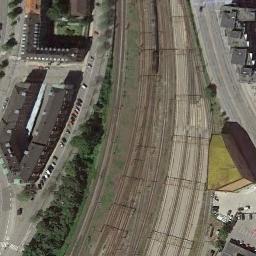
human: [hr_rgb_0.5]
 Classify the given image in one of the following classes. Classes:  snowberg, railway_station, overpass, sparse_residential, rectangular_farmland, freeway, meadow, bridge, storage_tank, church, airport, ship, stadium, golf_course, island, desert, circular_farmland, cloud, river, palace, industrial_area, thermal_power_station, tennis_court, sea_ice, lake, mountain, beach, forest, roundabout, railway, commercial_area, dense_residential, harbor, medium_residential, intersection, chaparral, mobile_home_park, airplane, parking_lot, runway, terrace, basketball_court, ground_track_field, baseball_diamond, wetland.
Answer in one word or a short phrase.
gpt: railway